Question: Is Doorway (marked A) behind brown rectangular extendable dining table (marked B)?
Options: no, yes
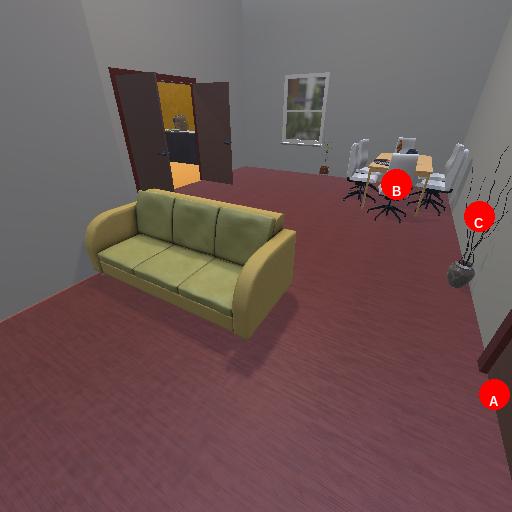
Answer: no